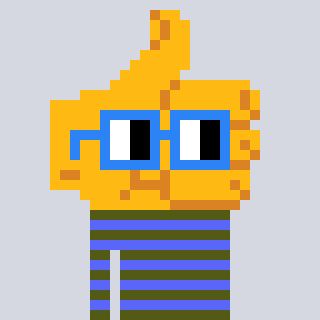
a pixel art character with square blue glasses, a thumbsup-shaped head and a purple-colored body on a cool background